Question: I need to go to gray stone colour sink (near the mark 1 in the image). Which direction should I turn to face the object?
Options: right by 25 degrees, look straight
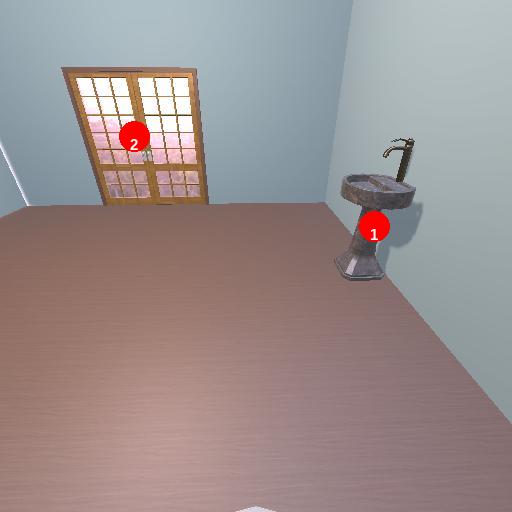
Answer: right by 25 degrees